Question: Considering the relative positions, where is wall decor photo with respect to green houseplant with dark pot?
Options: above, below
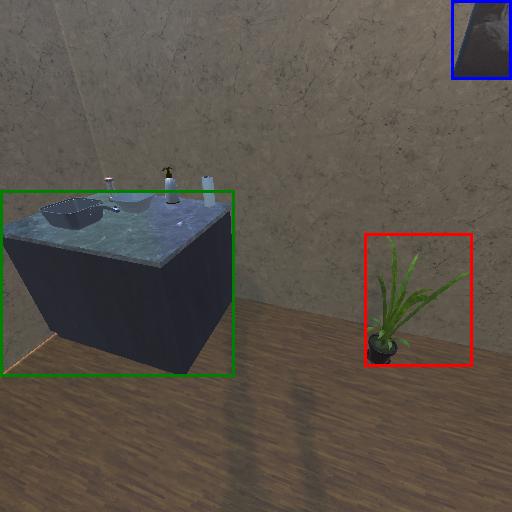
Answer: above